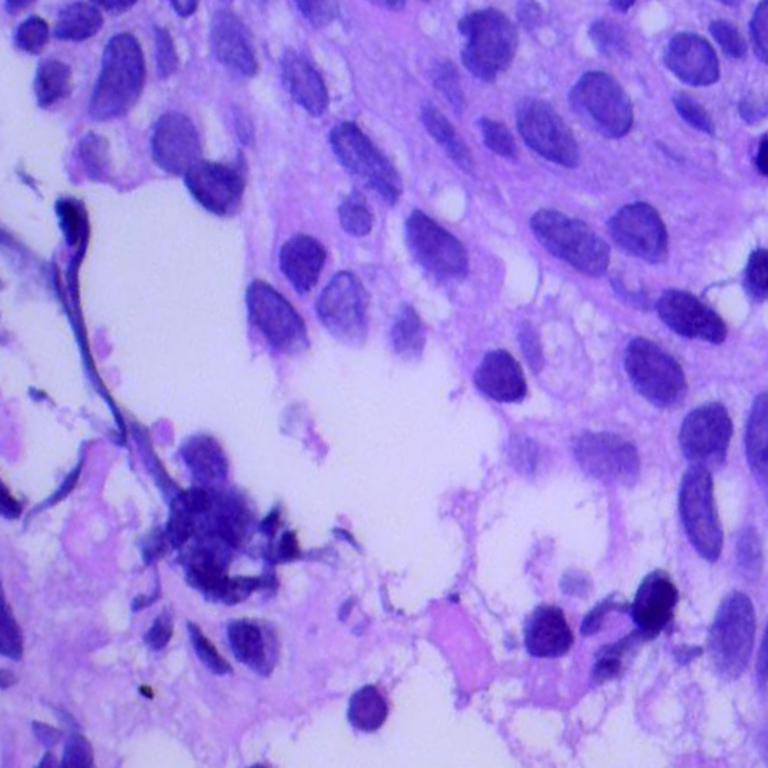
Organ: lung
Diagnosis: squamous carcinomas